Question: I want to use a stored (non-linear) depth texture from 1st pass to produce screen-space normals. In 2nd pass I can render out depth, diffuse, ID etc., but I can't seem to get normals from depth working.
Current understanding of getting normals from depth:
1. texture() / texelFetch() p at the current tex coord, p + (1, 0) = p1, and p + (0, 1) = p2; reconstruct camera-space positions from these
2. Get v1 vector p1 - p: vector between current position and it's screen/texture-space x neighbour
3. Get v2 vector p2 - p: vector between current position and it's screen/texture-space y neighbour
4. cross product these two and normalize() to get the surface normal at current texel.
Vertex:
'''
#version 330 core
layout (location = 0) in vec2 position;
layout (location = 2) in vec2 texcoord;
out vec2 texcoordFrag;
void main()
{
gl_Position = vec4(position.x, position.y, 0, 1);
texcoordFrag = texcoord;
}
'''
Fragment:
'''
#version 330 core
uniform sampler2D tex;
uniform mat4 vpInv;
in vec2 texcoordFrag;
layout(location = 0) out vec4 fragmentColor;
float near = 0.1;
float far = 100.0;
float linearizeDepth(float depth)
{
float nearToFarDistance = far - near;
return (2.0 * near) / (far + near - depth * nearToFarDistance);
//http://www.ozone3d.net/blogs/lab/20090206/how-to-linearize-the-depth-value/
//http://www.geeks3d.com/20091216/geexlab-how-to-visualize-the-depth-buffer-in-glsl/
}
vec3 worldSpacePositionFromDepth(in float depth)
{
vec4 clipSpacePos;
clipSpacePos.xy = texcoordFrag * 2.0 - 1.0;
clipSpacePos.z = texture(tex, texcoordFrag).r * 2.0 - 1.0;
clipSpacePos.w = 1.0;
vec4 homogenousPos = vpInv * clipSpacePos;
return homogenousPos.xyz / homogenousPos.w;
}
vec3 viewSpacePositionFromDepth(in float depth) //PositionFromDepth_DarkPhoton(): https://www.opengl.org/discussion_boards/showthread.php/176040-Render-depth-to-texture-issue
{
vec2 ndc; // Reconstructed NDC-space position
vec3 eye; // Reconstructed EYE-space position
float top = <PHONE>; //per 1 radianm FoV & distance of 0.1
float bottom = -top;
float right = top * 1024.0 / 768.0;
float left = -right;
float width = 1024.0;
float height = 768.0;
float widthInv = 1.0 / width;
float heightInv = 1.0 / height;
ndc.x = (texcoordFrag.x - 0.5) * 2.0;
ndc.y = (texcoordFrag.y - 0.5) * 2.0;
eye.z = linearizeDepth(depth); //eye.z = near * far / ((depth * (far - near)) - far); //original
eye.x = (-ndc.x * eye.z) * right/near;
eye.y = (-ndc.y * eye.z) * top/near;
return eye;
}
vec3 getNormal(vec3 p1, vec3 p2)
{
vec3 normal = cross(p2, p1);
normal.z = -normal.z;
return normalize(normal) * 0.5 + 0.5;
}
void main()
{
float depth = texture(tex, texcoordFrag.st).r;
float depth1 = texture(tex, texcoordFrag.st + vec2(1.0/1024.0, 0)).r;
float depth2 = texture(tex, texcoordFrag.st + vec2(1.0/768.0 , 0)).r;
float depthLinear = linearizeDepth(depth);
if (depthLinear > 1.0) discard;
//fragmentColor = vec4(depth, depth, depth, 1.0f);
fragmentColor = vec4(depthLinear, depthLinear, depthLinear, 1.0);
//vec3 w = worldSpacePositionFromDepth(depth);
//fragmentColor = vec4(w, 1.0);
vec3 p = viewSpacePositionFromDepth(depth);
vec3 p1 = viewSpacePositionFromDepth(depth1);
vec3 p2 = viewSpacePositionFromDepth(depth2);
vec3 v1 = (p1-p);
vec3 v2 = (p2-p);
vec3 normal = getNormal(v1, v2);
fragmentColor = vec4(normal, 1.0);
}
'''

What am I doing wrong? Explain it like you would to a five year old.:)
This will be used as a basis for SSAO and directional lighting.
As far as I know, 'dFdx' and 'dFdy' are not the answer as I am working with texels, not fragments.
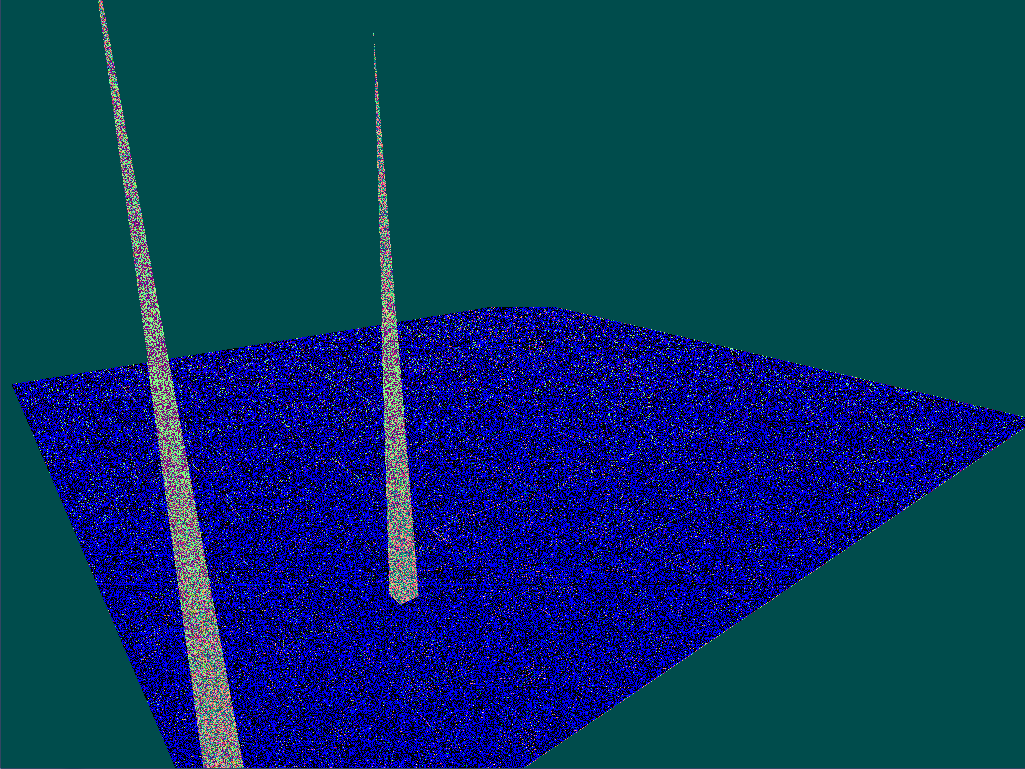
Answer: The way you calculate 'p', 'p1' and 'p2' via 'viewSpacePositionFromDepth' is certainly wrong. That function uses 'texcoordFrag' for all three points, just with a different depth, so all three points will lie on a line. The cross product in 'getNormal' should just yield 0 for any pixel - what you see here are just numerical instability, which is amplified by normalizing the resulting vector to unit lenght.